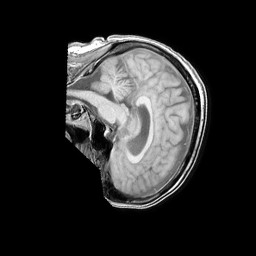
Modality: T1w
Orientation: sagittal
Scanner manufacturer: philips
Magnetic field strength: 1.5 T
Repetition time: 0.1847 s
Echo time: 0.001823 s